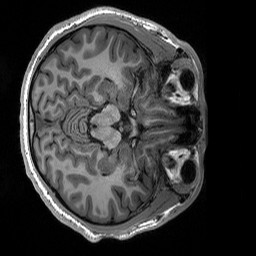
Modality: T1w
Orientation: axial
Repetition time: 8 s
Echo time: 0.066 s